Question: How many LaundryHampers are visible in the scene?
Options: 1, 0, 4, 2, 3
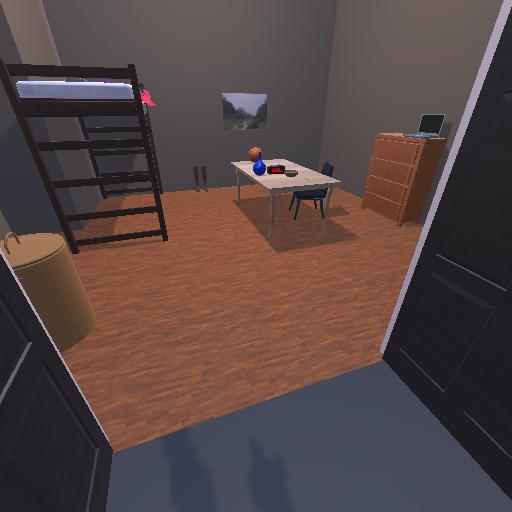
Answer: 1